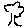
Label: tree